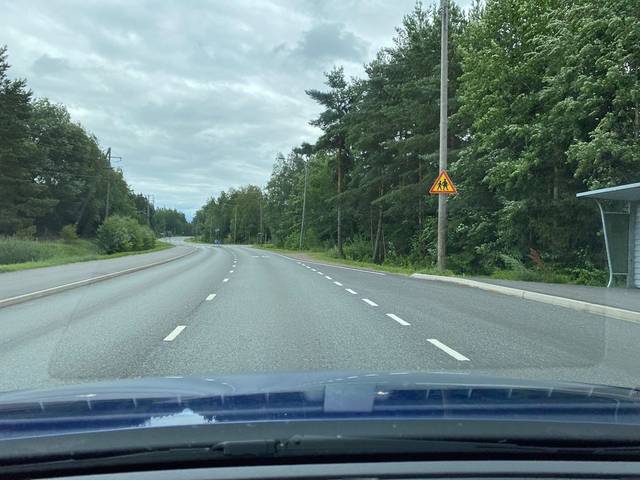
Region: Finland
Coordinates: 60.278, 24.751